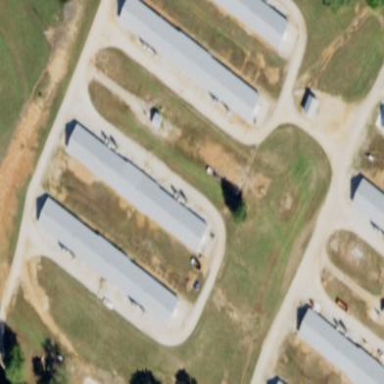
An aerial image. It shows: Poultry house.